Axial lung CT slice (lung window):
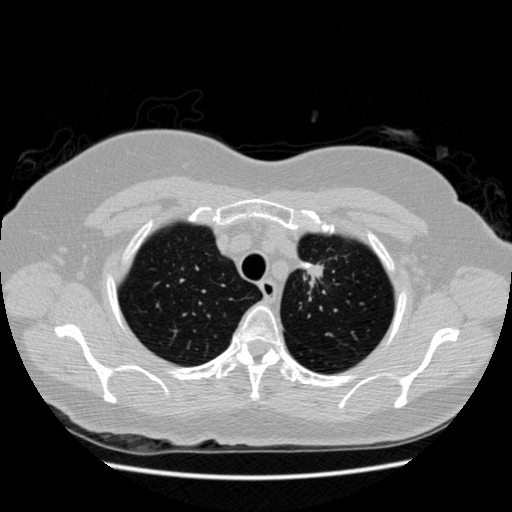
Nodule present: yes
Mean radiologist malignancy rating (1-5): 4